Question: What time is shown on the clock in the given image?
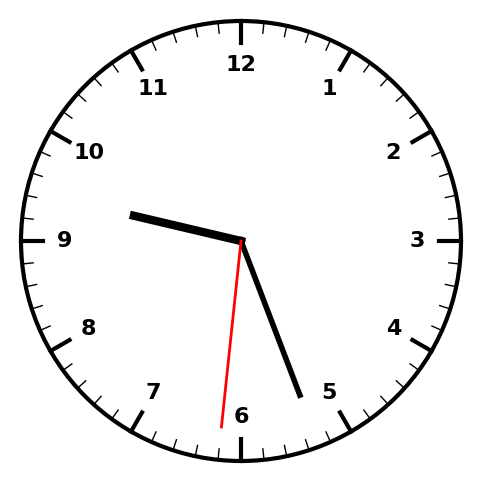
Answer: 09:26:31